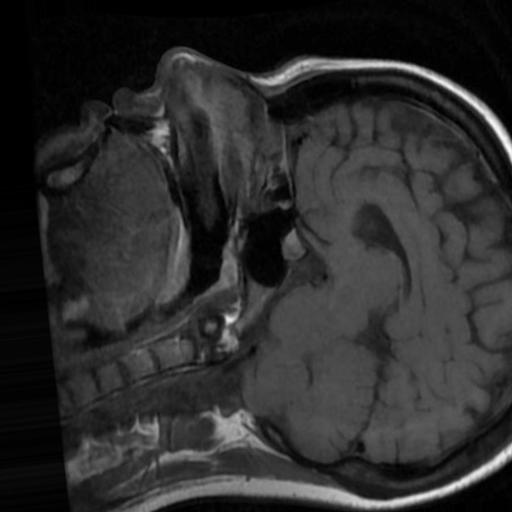
Label: brain_tumor